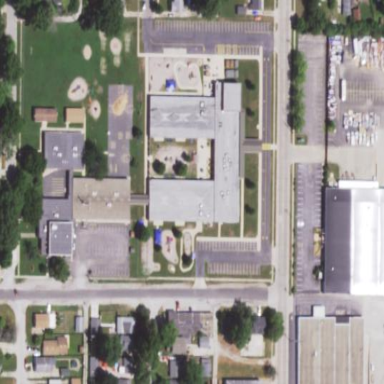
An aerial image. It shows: School building.